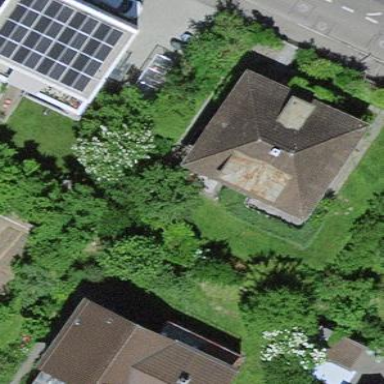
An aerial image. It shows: Residential building with hipped roof.